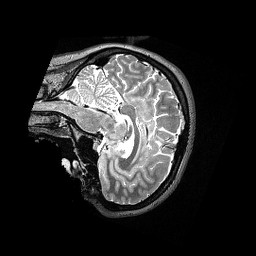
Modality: T2w
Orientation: sagittal
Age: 29
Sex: female
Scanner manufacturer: siemens
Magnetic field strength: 3 T
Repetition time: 3.2 s
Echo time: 0.479 s